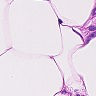
Metastatic tissue present: no